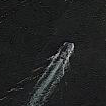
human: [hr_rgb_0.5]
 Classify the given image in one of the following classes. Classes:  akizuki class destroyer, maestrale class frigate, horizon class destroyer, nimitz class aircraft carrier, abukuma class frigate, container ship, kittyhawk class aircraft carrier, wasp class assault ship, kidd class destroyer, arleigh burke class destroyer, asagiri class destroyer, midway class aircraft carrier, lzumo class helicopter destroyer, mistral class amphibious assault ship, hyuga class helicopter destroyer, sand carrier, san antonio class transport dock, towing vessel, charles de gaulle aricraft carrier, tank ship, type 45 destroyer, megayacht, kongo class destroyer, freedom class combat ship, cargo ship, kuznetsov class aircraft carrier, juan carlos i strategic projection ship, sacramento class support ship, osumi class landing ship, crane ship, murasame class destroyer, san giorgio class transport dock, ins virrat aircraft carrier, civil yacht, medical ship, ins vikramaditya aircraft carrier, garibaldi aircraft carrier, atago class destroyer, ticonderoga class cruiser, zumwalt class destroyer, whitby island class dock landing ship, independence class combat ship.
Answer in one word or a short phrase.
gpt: Towing vessel